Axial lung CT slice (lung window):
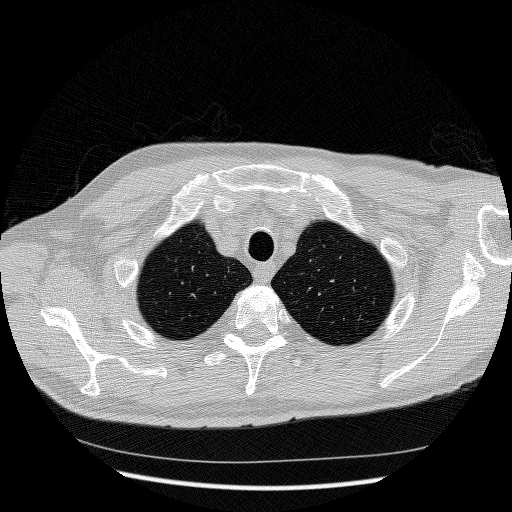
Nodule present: no